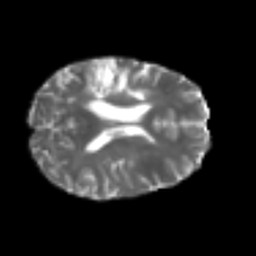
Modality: T2w
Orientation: axial
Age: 45
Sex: female
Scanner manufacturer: siemens
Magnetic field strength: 3 T
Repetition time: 4.987 s
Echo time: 0.0792 s